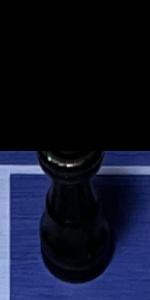
Label: Queen_Black